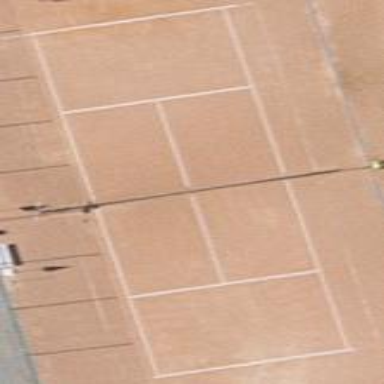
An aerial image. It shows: Tennis court in leisure pitch.